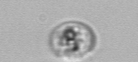
Label: Amoeba